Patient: sex F, age 62
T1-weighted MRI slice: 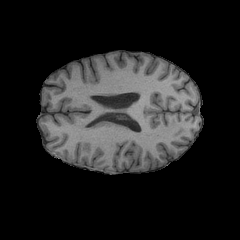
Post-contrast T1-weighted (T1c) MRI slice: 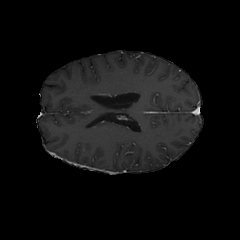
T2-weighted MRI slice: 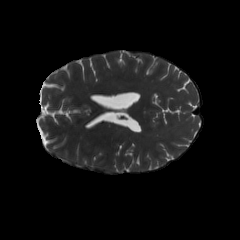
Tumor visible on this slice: no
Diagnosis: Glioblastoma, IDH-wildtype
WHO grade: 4